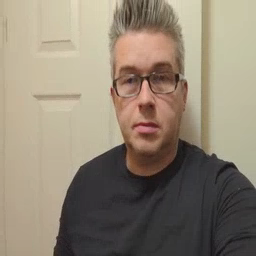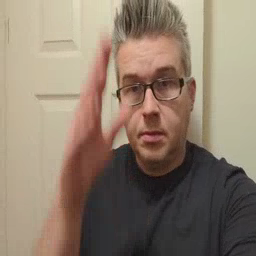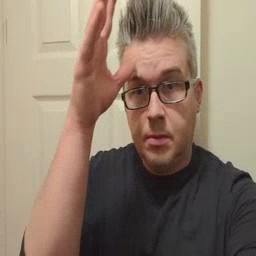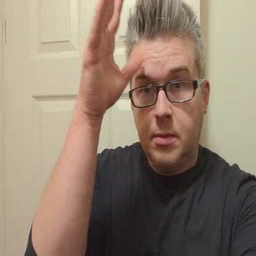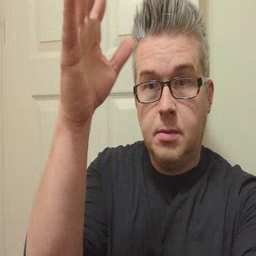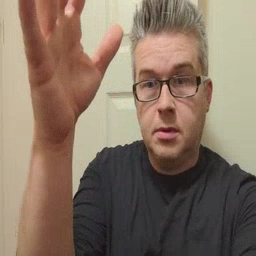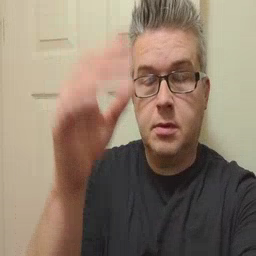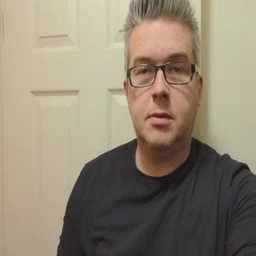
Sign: grandpa